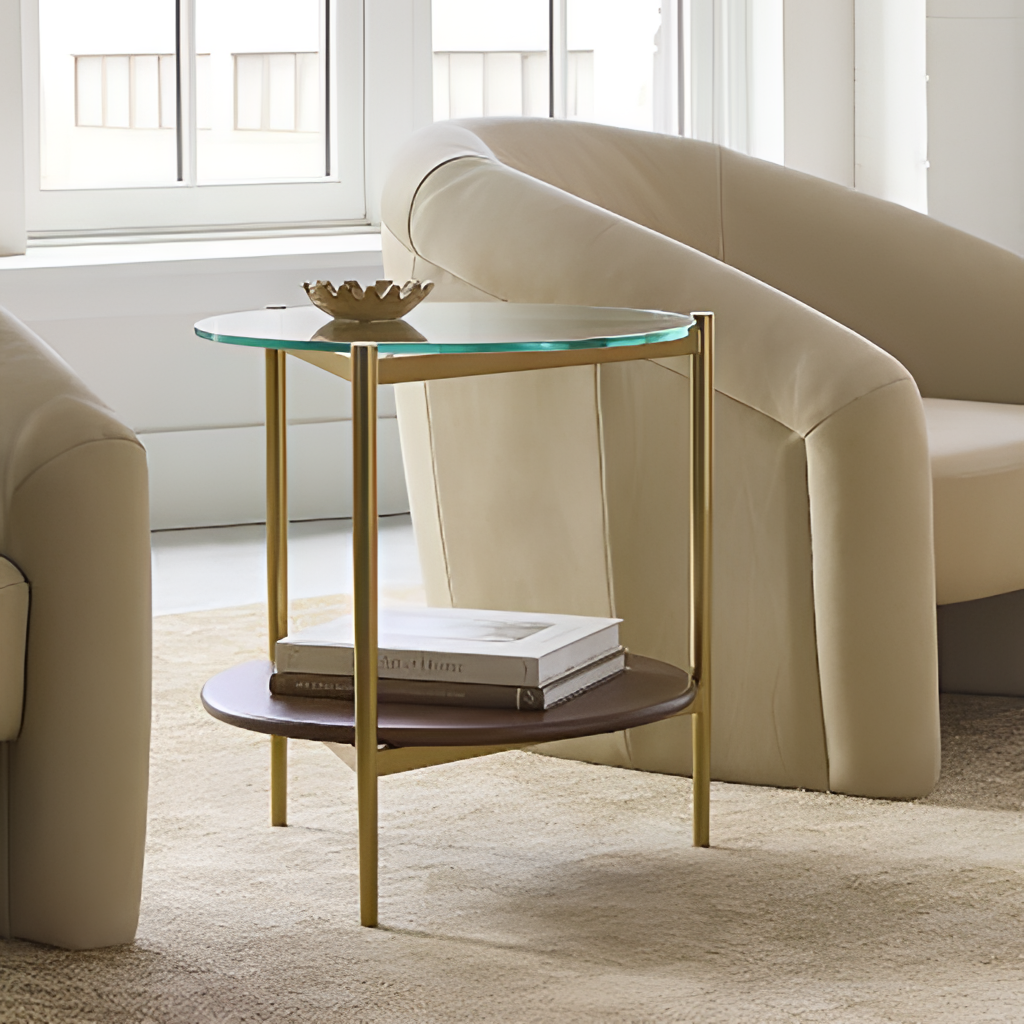
living room, beige leather armchairs, paint wallpaper, with solid pattern, beige carpet flooring, with solid pattern, contemporary